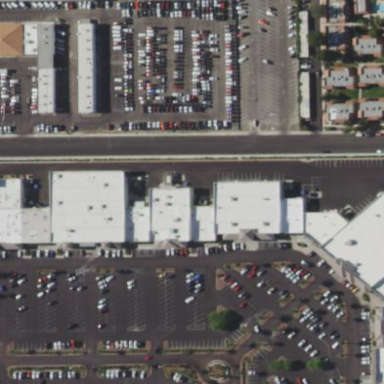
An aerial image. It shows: Mall building.